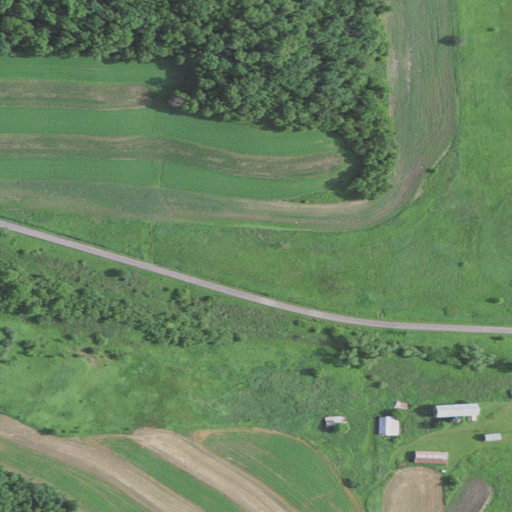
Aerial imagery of valley in Wisconsin named Anderson Coulee containing pasture, cultivated crops, deciduous forest, open development, mixed forest, and low intensity development